Platform: macOS
Application: Arc Browser
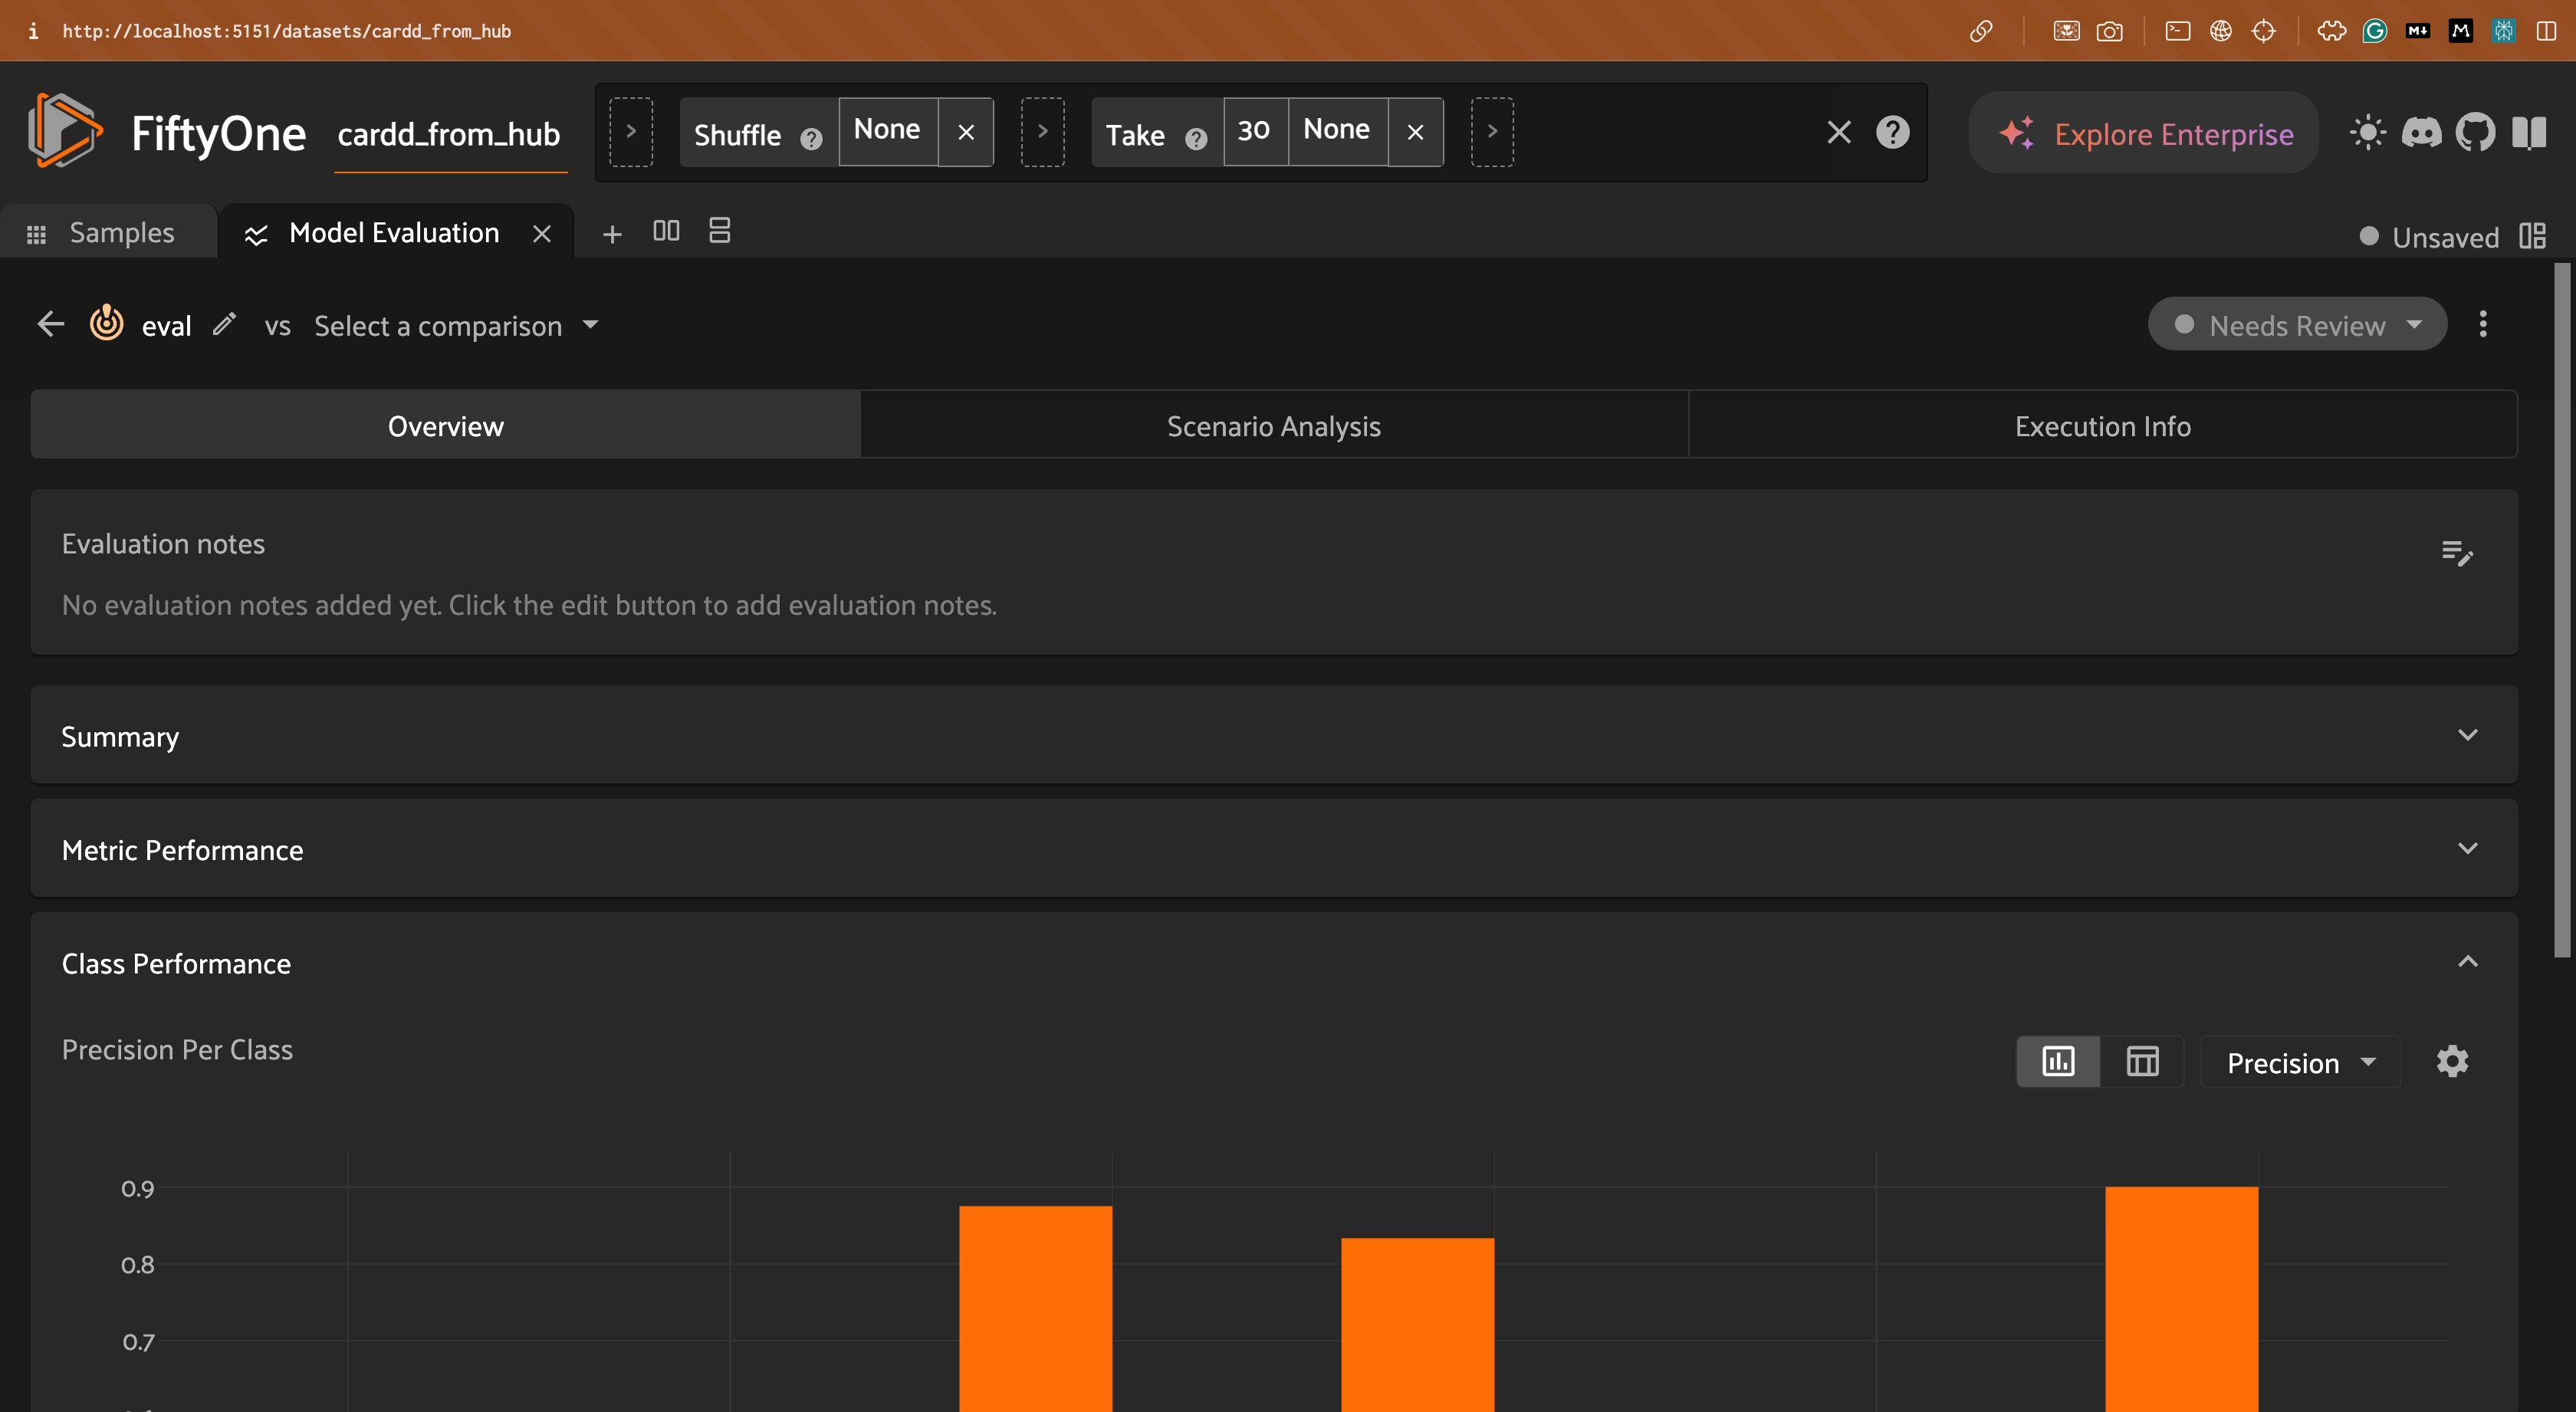
task_description: Open the settings menu in the the per class performance card of the model evaluation panel
action_type: click
element_info: Icon
steps_since_start: 1